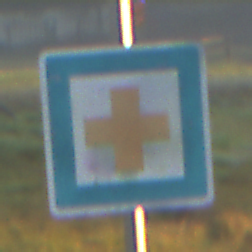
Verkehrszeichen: ErsteHilfe
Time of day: SunriseSunset
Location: Outdoor (Nature)
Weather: Clear
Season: NotSpecified
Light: Natural